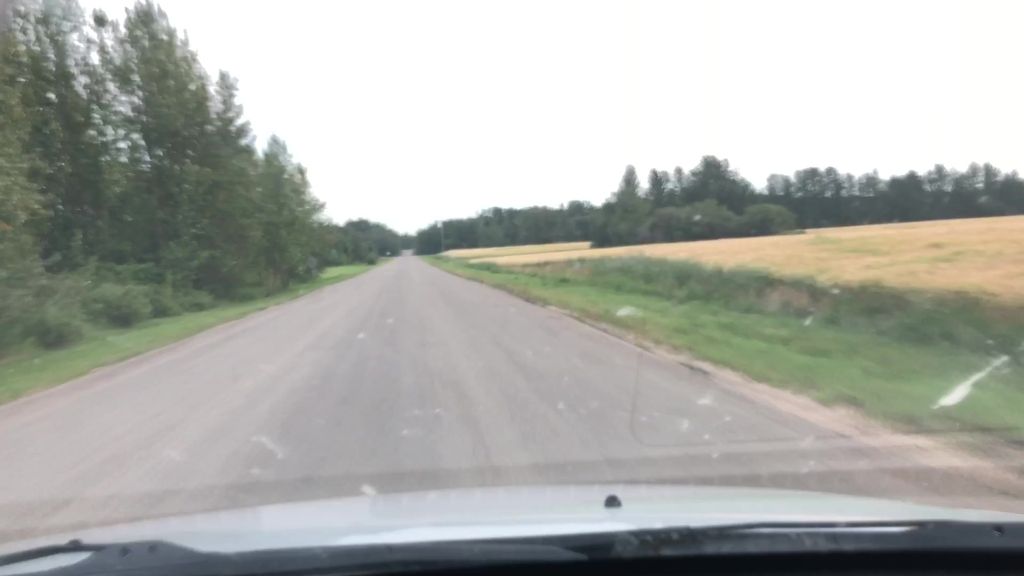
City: edmonton